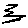
Label: zigzag